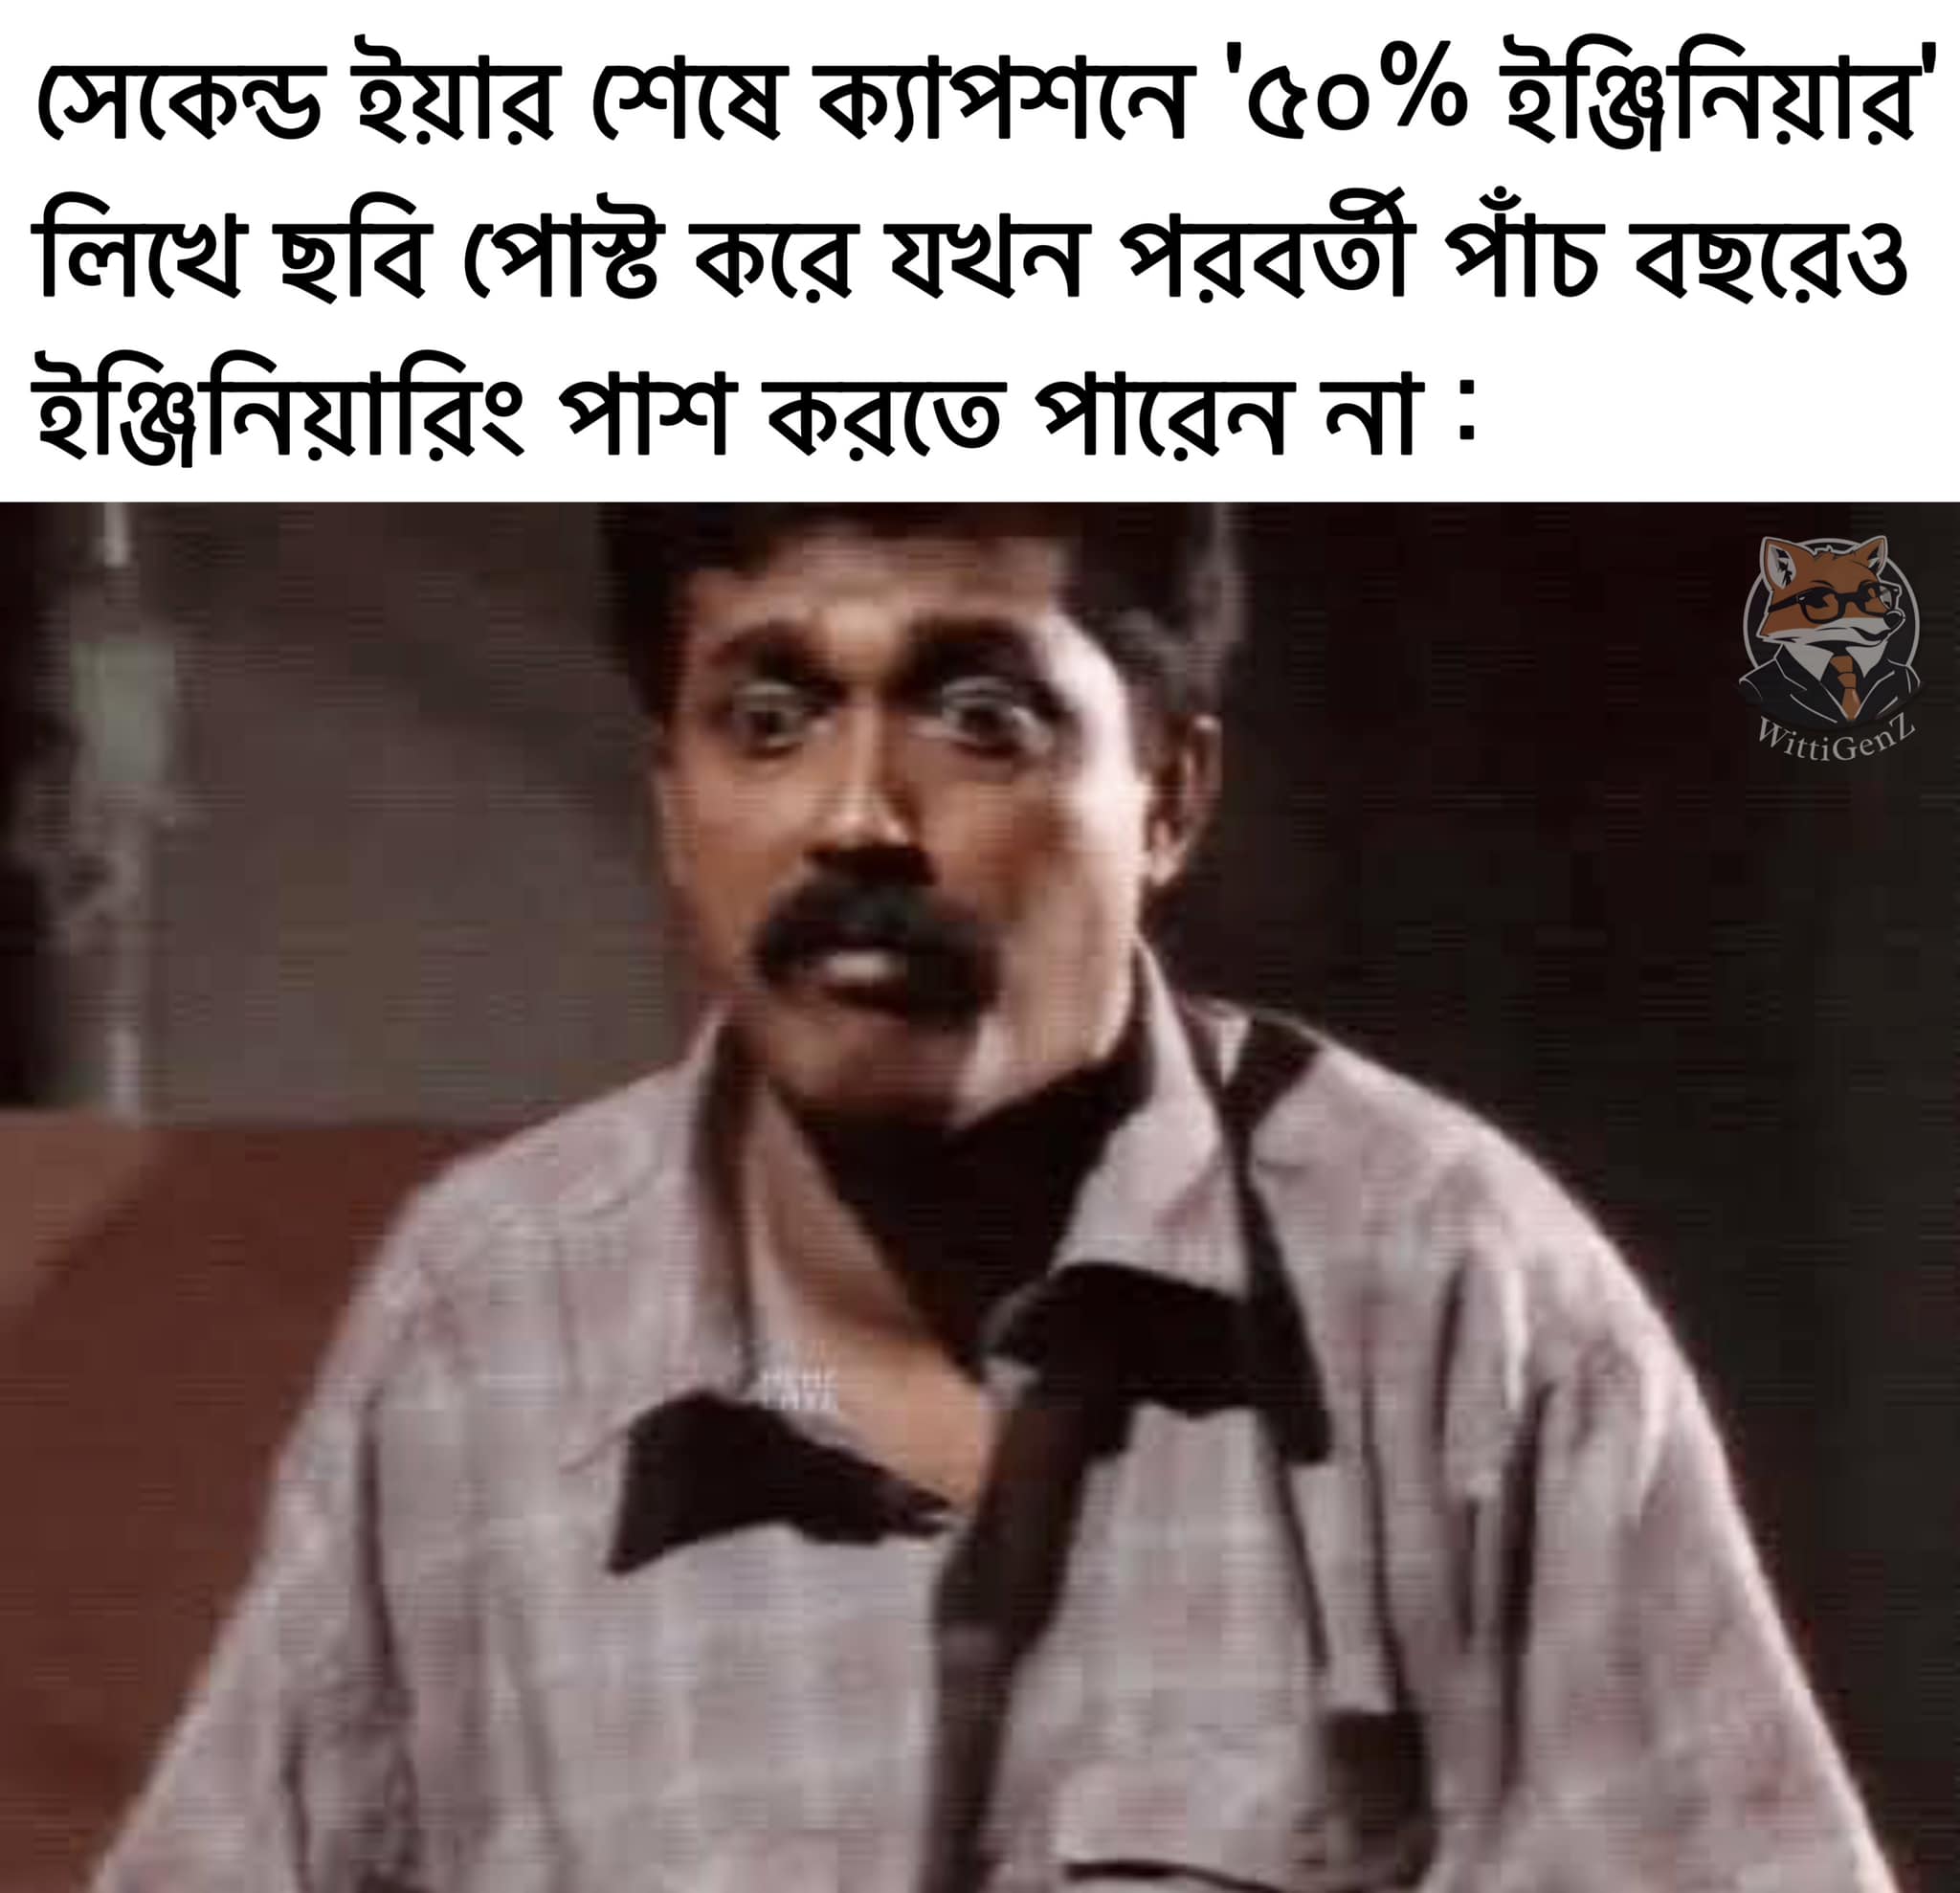
Text: সেকেন্ড ইয়ার শেষে ক্যাপশনে ৫০% ইঞ্জিনিয়ার লিখে ছবি পোষ্ট করে যখন পরবর্তী পাঁচ বছরেও ইঞ্জিনিয়ারিং পাশ করতে পারেন না
Label: Non Hate